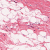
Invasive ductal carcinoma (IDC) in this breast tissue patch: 0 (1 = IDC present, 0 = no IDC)